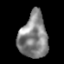
Tissue: lung
Cell type: Epithelial cells
Senescence score: 0.2332
Nuclear area (px): 1231
Mean DAPI intensity: 133.29